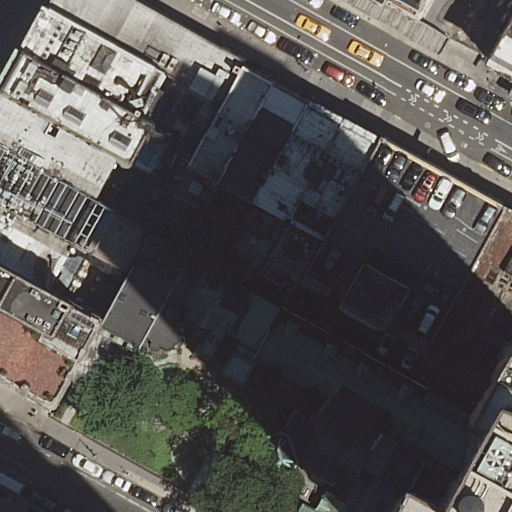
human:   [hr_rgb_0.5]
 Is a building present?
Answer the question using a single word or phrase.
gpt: yes

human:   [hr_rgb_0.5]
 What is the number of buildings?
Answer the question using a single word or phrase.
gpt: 15

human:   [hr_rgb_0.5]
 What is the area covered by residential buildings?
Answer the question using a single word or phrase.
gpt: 4798m2

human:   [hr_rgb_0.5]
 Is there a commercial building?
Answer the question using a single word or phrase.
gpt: no

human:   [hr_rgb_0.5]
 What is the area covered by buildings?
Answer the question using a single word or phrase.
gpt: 4991m2

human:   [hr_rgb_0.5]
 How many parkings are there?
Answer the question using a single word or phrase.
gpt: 1

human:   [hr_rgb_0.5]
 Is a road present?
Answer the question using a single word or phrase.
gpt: yes

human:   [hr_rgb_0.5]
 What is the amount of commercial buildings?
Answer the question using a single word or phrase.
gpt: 0

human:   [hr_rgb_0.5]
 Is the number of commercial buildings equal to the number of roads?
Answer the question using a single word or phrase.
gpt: no

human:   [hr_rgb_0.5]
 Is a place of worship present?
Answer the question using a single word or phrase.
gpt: yes

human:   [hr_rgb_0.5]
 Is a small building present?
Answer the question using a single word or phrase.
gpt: yes

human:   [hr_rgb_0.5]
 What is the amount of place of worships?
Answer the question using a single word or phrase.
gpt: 1

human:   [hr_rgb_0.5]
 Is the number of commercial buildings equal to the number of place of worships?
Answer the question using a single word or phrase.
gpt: no

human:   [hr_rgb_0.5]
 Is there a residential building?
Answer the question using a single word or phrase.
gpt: yes

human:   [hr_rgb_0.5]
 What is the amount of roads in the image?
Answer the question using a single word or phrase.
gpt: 2

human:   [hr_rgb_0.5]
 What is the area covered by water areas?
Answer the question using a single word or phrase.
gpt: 0m2

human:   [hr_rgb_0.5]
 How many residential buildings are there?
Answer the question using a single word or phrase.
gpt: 13

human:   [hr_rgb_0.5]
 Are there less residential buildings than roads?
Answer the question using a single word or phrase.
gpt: no

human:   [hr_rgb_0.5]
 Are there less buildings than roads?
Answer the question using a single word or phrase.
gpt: no

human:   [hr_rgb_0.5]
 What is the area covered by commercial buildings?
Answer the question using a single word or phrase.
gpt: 0m2

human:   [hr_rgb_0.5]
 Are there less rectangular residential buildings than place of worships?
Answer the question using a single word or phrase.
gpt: no

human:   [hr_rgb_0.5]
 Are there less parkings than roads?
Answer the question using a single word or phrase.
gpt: yes

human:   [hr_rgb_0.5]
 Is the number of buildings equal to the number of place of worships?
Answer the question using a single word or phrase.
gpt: no

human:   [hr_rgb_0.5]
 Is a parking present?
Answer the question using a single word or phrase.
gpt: yes

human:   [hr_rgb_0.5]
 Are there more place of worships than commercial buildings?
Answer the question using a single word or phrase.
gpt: yes

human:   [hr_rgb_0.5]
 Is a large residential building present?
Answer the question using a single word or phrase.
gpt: yes

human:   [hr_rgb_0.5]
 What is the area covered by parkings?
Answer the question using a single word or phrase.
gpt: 1160m2

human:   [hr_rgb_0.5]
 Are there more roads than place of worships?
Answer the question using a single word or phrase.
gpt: yes

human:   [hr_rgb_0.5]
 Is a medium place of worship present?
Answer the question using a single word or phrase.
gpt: yes

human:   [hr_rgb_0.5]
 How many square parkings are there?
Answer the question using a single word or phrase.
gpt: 0

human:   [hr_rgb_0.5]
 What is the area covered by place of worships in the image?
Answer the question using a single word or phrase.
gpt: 149m2

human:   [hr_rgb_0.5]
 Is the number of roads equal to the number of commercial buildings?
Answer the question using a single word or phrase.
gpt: no

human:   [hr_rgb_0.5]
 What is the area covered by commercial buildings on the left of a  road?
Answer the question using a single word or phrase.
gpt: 0m2

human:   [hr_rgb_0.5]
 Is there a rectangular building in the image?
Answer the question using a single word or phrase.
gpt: yes

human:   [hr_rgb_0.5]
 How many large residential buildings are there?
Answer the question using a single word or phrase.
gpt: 2

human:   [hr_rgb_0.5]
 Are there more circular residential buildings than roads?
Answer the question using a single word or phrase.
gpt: no

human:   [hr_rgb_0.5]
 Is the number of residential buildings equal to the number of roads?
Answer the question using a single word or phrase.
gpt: no

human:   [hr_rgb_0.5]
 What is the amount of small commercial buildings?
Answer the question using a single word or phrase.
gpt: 0

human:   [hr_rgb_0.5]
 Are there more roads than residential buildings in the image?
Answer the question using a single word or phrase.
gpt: no

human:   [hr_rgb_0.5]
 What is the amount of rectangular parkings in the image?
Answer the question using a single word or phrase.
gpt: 1

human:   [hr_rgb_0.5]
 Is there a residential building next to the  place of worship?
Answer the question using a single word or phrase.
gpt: yes

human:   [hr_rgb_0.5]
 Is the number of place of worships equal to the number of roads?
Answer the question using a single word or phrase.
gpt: no

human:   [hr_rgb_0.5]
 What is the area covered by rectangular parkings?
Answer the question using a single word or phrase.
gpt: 1160m2

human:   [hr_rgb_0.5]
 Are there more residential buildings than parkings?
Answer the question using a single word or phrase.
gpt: yes

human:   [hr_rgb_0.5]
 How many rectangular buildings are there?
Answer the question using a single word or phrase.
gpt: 10

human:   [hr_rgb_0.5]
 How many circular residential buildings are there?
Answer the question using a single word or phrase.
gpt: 0

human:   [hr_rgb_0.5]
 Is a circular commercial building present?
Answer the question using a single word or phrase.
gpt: no

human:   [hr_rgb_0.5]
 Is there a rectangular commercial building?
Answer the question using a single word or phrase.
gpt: no

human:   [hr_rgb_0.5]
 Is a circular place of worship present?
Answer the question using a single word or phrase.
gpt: no

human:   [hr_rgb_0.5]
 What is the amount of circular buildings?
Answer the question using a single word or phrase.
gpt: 0

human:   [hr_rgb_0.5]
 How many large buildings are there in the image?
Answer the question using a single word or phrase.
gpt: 2

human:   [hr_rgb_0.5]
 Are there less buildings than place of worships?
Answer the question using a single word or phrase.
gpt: no

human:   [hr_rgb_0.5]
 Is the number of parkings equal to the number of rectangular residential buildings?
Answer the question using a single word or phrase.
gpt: no

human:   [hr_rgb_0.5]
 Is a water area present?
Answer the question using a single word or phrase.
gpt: no

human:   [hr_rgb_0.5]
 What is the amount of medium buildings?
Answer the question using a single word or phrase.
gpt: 10

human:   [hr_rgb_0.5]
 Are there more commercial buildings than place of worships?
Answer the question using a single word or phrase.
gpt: no

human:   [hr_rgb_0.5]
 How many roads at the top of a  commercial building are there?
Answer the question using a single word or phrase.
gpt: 0

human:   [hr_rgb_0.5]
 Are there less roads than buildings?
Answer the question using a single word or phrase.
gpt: yes

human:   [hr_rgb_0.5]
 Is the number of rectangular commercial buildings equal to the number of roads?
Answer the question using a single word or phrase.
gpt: no

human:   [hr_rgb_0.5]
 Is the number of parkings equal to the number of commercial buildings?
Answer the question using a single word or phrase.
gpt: no

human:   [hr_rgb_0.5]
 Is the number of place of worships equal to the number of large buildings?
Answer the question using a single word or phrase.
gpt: no

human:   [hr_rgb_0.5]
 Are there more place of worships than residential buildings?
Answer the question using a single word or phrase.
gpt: no

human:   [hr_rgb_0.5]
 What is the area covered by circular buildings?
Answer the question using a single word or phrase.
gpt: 0m2

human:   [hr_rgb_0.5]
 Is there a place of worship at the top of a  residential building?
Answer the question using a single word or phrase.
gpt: no